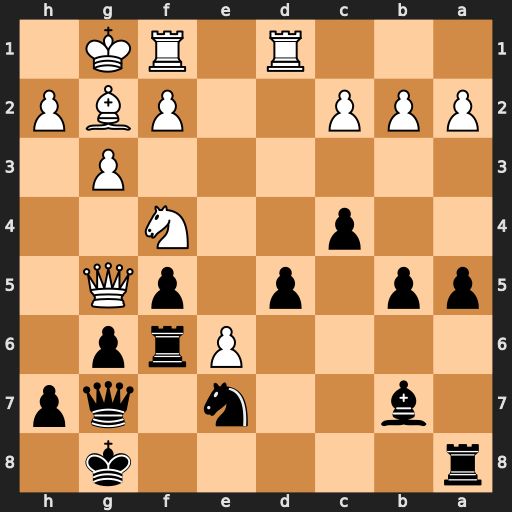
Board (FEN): r5k1/1b2n1qp/4Prp1/pp1p1pQ1/2p2N2/6P1/PPP2PBP/3R1RK1
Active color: b
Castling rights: -
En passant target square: -
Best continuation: h6 Qh4 g5 Qh5 gxf4